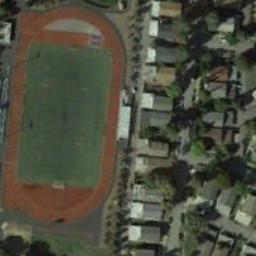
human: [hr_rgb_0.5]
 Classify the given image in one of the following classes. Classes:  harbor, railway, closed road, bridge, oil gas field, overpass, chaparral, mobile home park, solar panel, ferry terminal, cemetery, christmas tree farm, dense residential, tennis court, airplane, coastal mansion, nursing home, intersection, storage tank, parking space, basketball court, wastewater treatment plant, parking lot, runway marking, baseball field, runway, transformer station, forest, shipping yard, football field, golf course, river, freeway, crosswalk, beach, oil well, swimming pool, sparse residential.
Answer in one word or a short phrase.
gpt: football field